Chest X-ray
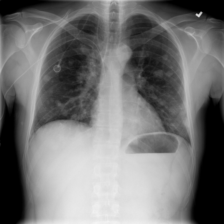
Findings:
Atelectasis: negative
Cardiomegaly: negative
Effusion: negative
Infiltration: negative
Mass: negative
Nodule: positive
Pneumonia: negative
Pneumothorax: negative
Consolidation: negative
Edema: negative
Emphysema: negative
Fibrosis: negative
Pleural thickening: negative
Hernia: negative